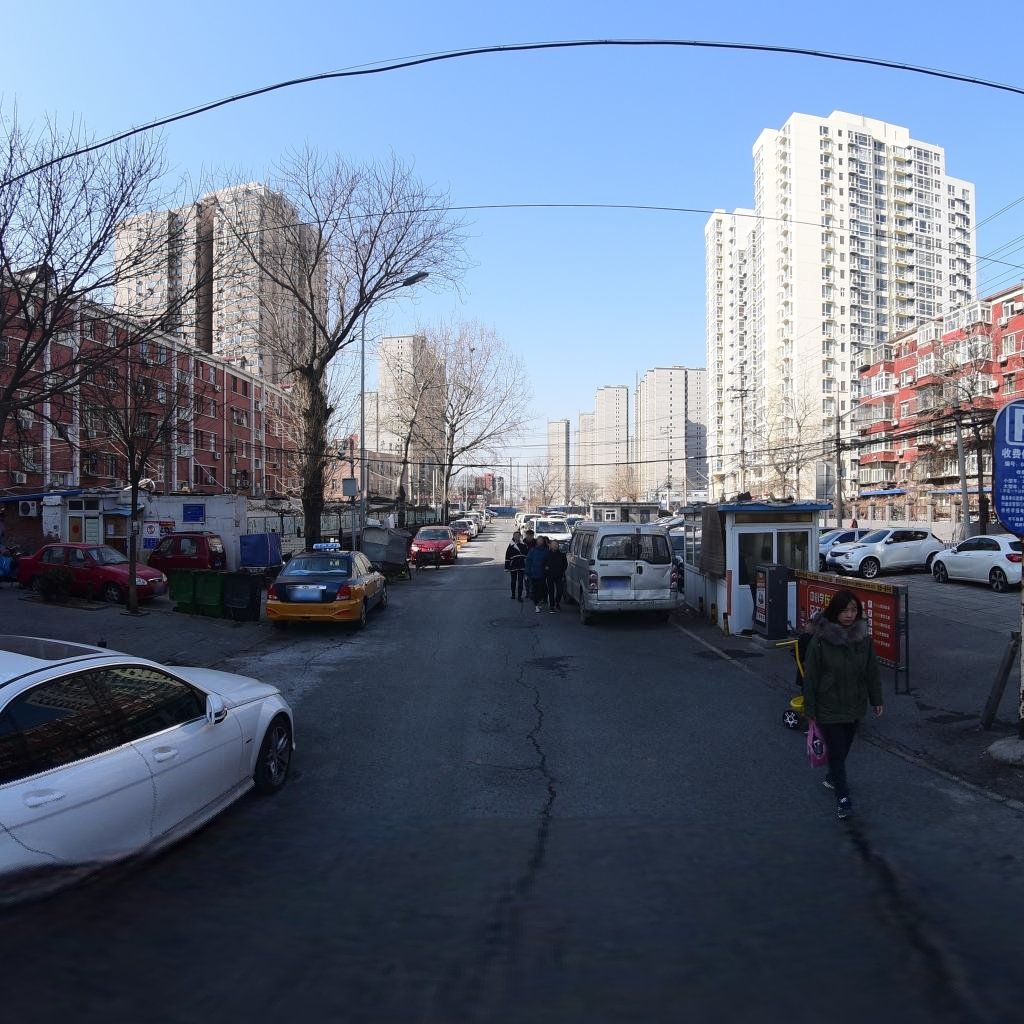
Region: Xicheng
Road damage annotations: longitudinal crack, manhole cover, longitudinal crack